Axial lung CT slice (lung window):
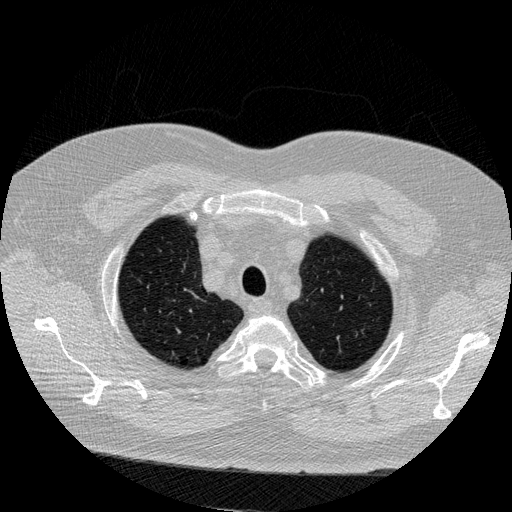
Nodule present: no